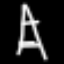
Label: The Eiffel Tower